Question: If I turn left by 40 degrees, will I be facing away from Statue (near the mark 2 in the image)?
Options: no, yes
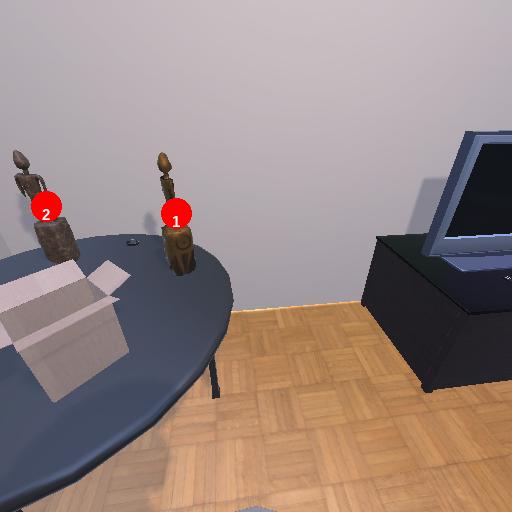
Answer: no